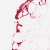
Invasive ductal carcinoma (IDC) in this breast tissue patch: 0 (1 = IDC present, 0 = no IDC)